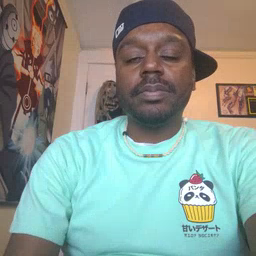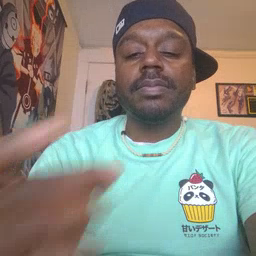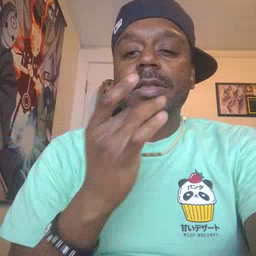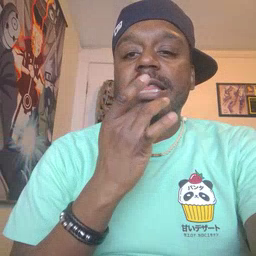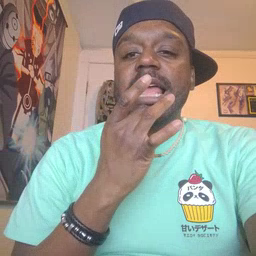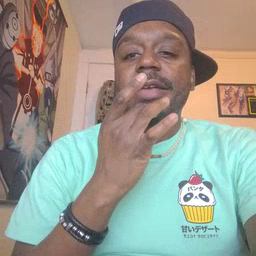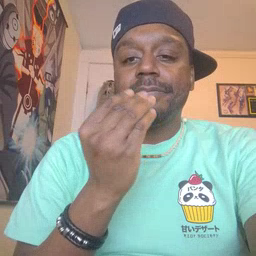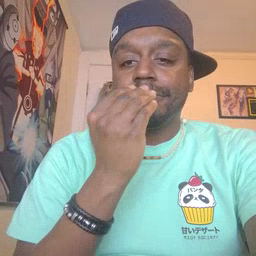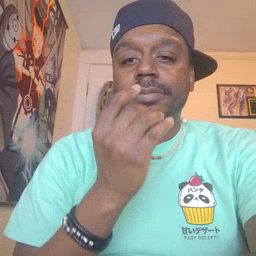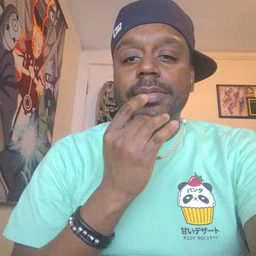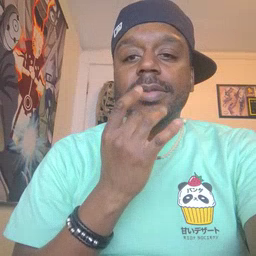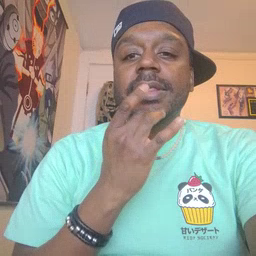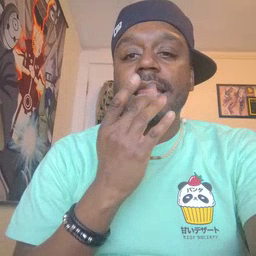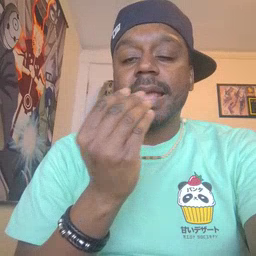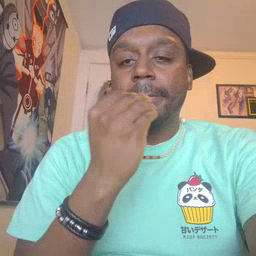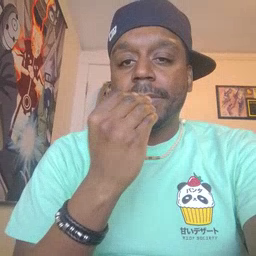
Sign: snack